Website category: university
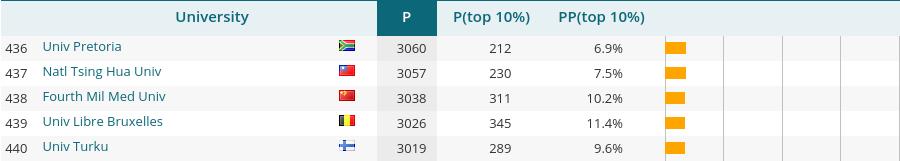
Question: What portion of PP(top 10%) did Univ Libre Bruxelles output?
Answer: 11.4%

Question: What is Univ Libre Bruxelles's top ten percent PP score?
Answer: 11.4%

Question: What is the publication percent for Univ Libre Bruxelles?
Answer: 11.4%

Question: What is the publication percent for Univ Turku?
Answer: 9.6%

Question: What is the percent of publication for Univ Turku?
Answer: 9.6%

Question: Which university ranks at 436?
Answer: Univ Pretoria

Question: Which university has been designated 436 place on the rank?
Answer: Univ Pretoria

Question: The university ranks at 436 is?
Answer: Univ Pretoria

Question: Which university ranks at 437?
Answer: Natl Tsing Hua Univ

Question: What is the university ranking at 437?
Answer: Natl Tsing Hua Univ

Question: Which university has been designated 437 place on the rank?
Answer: Natl Tsing Hua Univ

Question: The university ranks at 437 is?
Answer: Natl Tsing Hua Univ

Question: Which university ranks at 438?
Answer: Fourth Mil Med Univ

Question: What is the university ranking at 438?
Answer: Fourth Mil Med Univ

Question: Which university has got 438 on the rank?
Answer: Fourth Mil Med Univ

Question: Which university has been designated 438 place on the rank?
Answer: Fourth Mil Med Univ

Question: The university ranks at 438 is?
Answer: Fourth Mil Med Univ

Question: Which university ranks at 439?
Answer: Univ Libre Bruxelles

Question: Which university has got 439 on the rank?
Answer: Univ Libre Bruxelles

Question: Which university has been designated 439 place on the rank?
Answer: Univ Libre Bruxelles

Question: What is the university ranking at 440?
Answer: Univ Turku

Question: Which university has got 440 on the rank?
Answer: Univ Turku

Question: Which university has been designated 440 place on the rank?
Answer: Univ Turku

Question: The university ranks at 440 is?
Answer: Univ Turku

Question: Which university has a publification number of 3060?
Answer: Univ Pretoria

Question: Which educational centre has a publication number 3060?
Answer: Univ Pretoria

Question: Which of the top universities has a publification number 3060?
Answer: Univ Pretoria

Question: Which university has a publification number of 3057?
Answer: Natl Tsing Hua Univ

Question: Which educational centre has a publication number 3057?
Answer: Natl Tsing Hua Univ

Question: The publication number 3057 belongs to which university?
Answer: Natl Tsing Hua Univ

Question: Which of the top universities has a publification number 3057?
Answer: Natl Tsing Hua Univ

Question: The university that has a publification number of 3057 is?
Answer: Natl Tsing Hua Univ

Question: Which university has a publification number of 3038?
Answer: Fourth Mil Med Univ

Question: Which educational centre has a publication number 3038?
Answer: Fourth Mil Med Univ

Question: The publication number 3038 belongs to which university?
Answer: Fourth Mil Med Univ

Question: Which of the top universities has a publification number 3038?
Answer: Fourth Mil Med Univ

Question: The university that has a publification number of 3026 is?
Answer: Univ Libre Bruxelles

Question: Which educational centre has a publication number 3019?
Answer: Univ Turku

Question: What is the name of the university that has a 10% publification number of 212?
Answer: Univ Pretoria

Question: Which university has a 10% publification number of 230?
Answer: Natl Tsing Hua Univ

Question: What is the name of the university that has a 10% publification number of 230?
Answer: Natl Tsing Hua Univ

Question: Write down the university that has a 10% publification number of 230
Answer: Natl Tsing Hua Univ

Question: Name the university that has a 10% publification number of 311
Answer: Fourth Mil Med Univ

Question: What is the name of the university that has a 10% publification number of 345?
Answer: Univ Libre Bruxelles

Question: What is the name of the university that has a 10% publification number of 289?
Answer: Univ Turku

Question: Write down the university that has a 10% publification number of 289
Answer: Univ Turku